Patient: sex F, age 78
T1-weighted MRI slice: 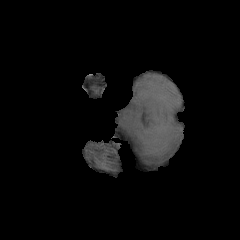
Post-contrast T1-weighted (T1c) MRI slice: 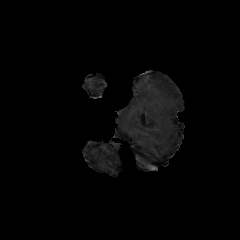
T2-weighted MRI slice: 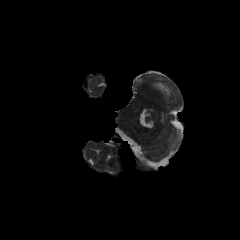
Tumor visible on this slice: no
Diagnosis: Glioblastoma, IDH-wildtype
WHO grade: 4